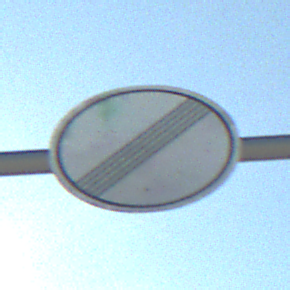
Verkehrszeichen: EndeSaemtlicherBegrenzungen
Umgebung: Outdoor, Special
Tageszeit: MorningAfternoon
Wetter: Clear
Licht: Natural
Jahreszeit: NotSpecified
Kontrast: HighContrast